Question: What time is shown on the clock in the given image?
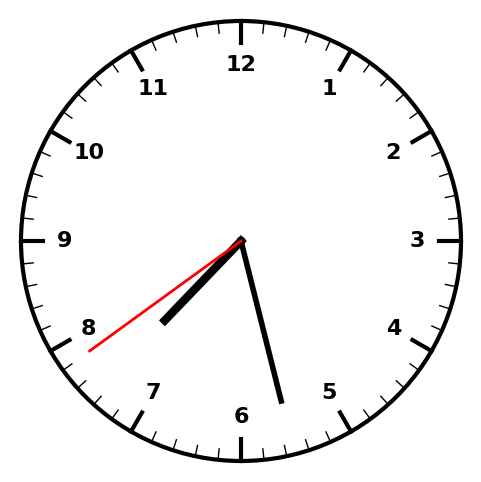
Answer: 07:27:39